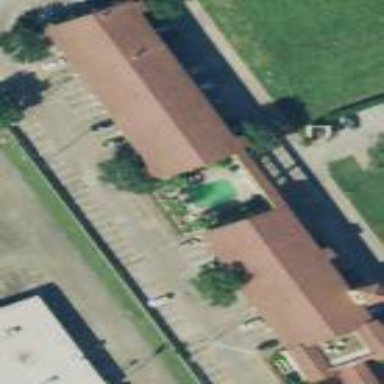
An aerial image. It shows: Hotel building.